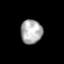
Tissue: skin
Cell type: Epithelial cells
Senescence score: 0.239
Nuclear area (px): 509
Mean DAPI intensity: 174.654